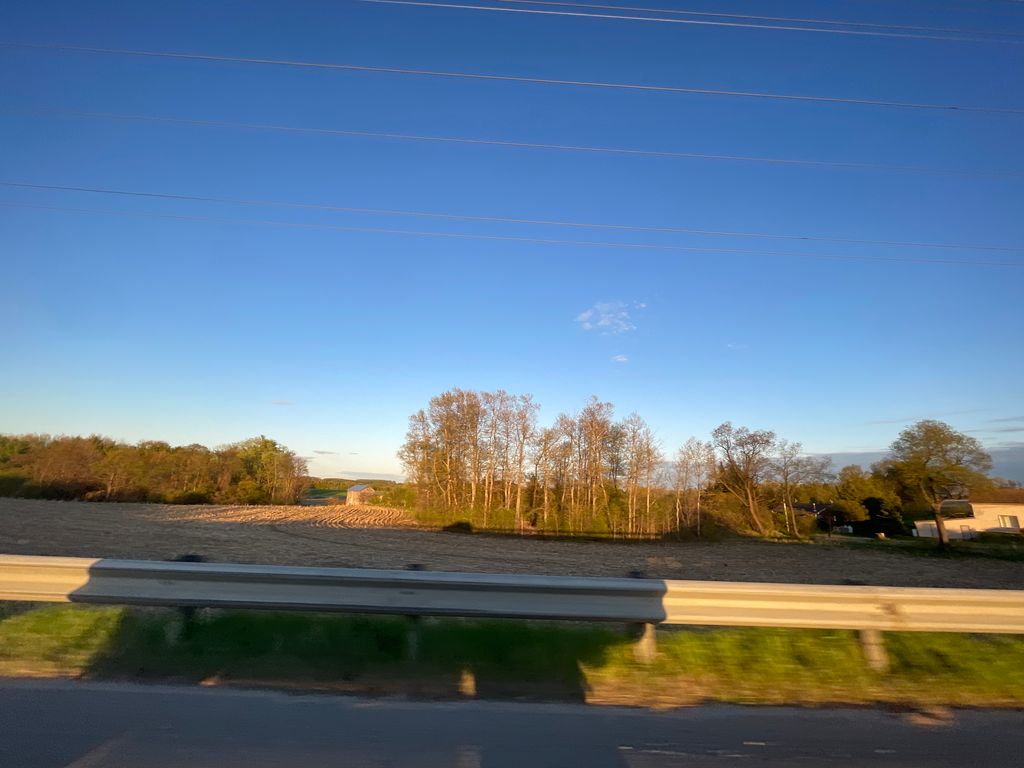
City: kitchener-waterloo